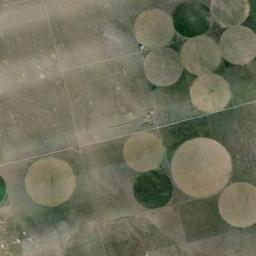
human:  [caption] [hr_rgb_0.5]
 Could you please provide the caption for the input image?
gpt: There is a large circular field in the upper left corner .

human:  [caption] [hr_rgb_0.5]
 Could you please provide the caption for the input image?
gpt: Several circular farmlands with different colors and radii are surrounded by wasteland .

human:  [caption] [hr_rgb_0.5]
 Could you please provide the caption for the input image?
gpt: There are some bare circle farmland and green circle farmland .

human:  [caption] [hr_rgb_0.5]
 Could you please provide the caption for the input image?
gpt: A dozen neatly arranged green and ocher circular farmlands of different sizes .

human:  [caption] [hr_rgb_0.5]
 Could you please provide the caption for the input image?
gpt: There are some circular farmlands of different sizes .